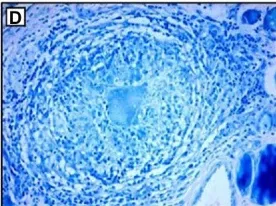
Thyroid tissue with non-necrotizing granulomas and acid-fast stain showing the absence of AFB. AFB, acid-fast bacilli.
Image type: pathology (acid_fast)